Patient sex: F
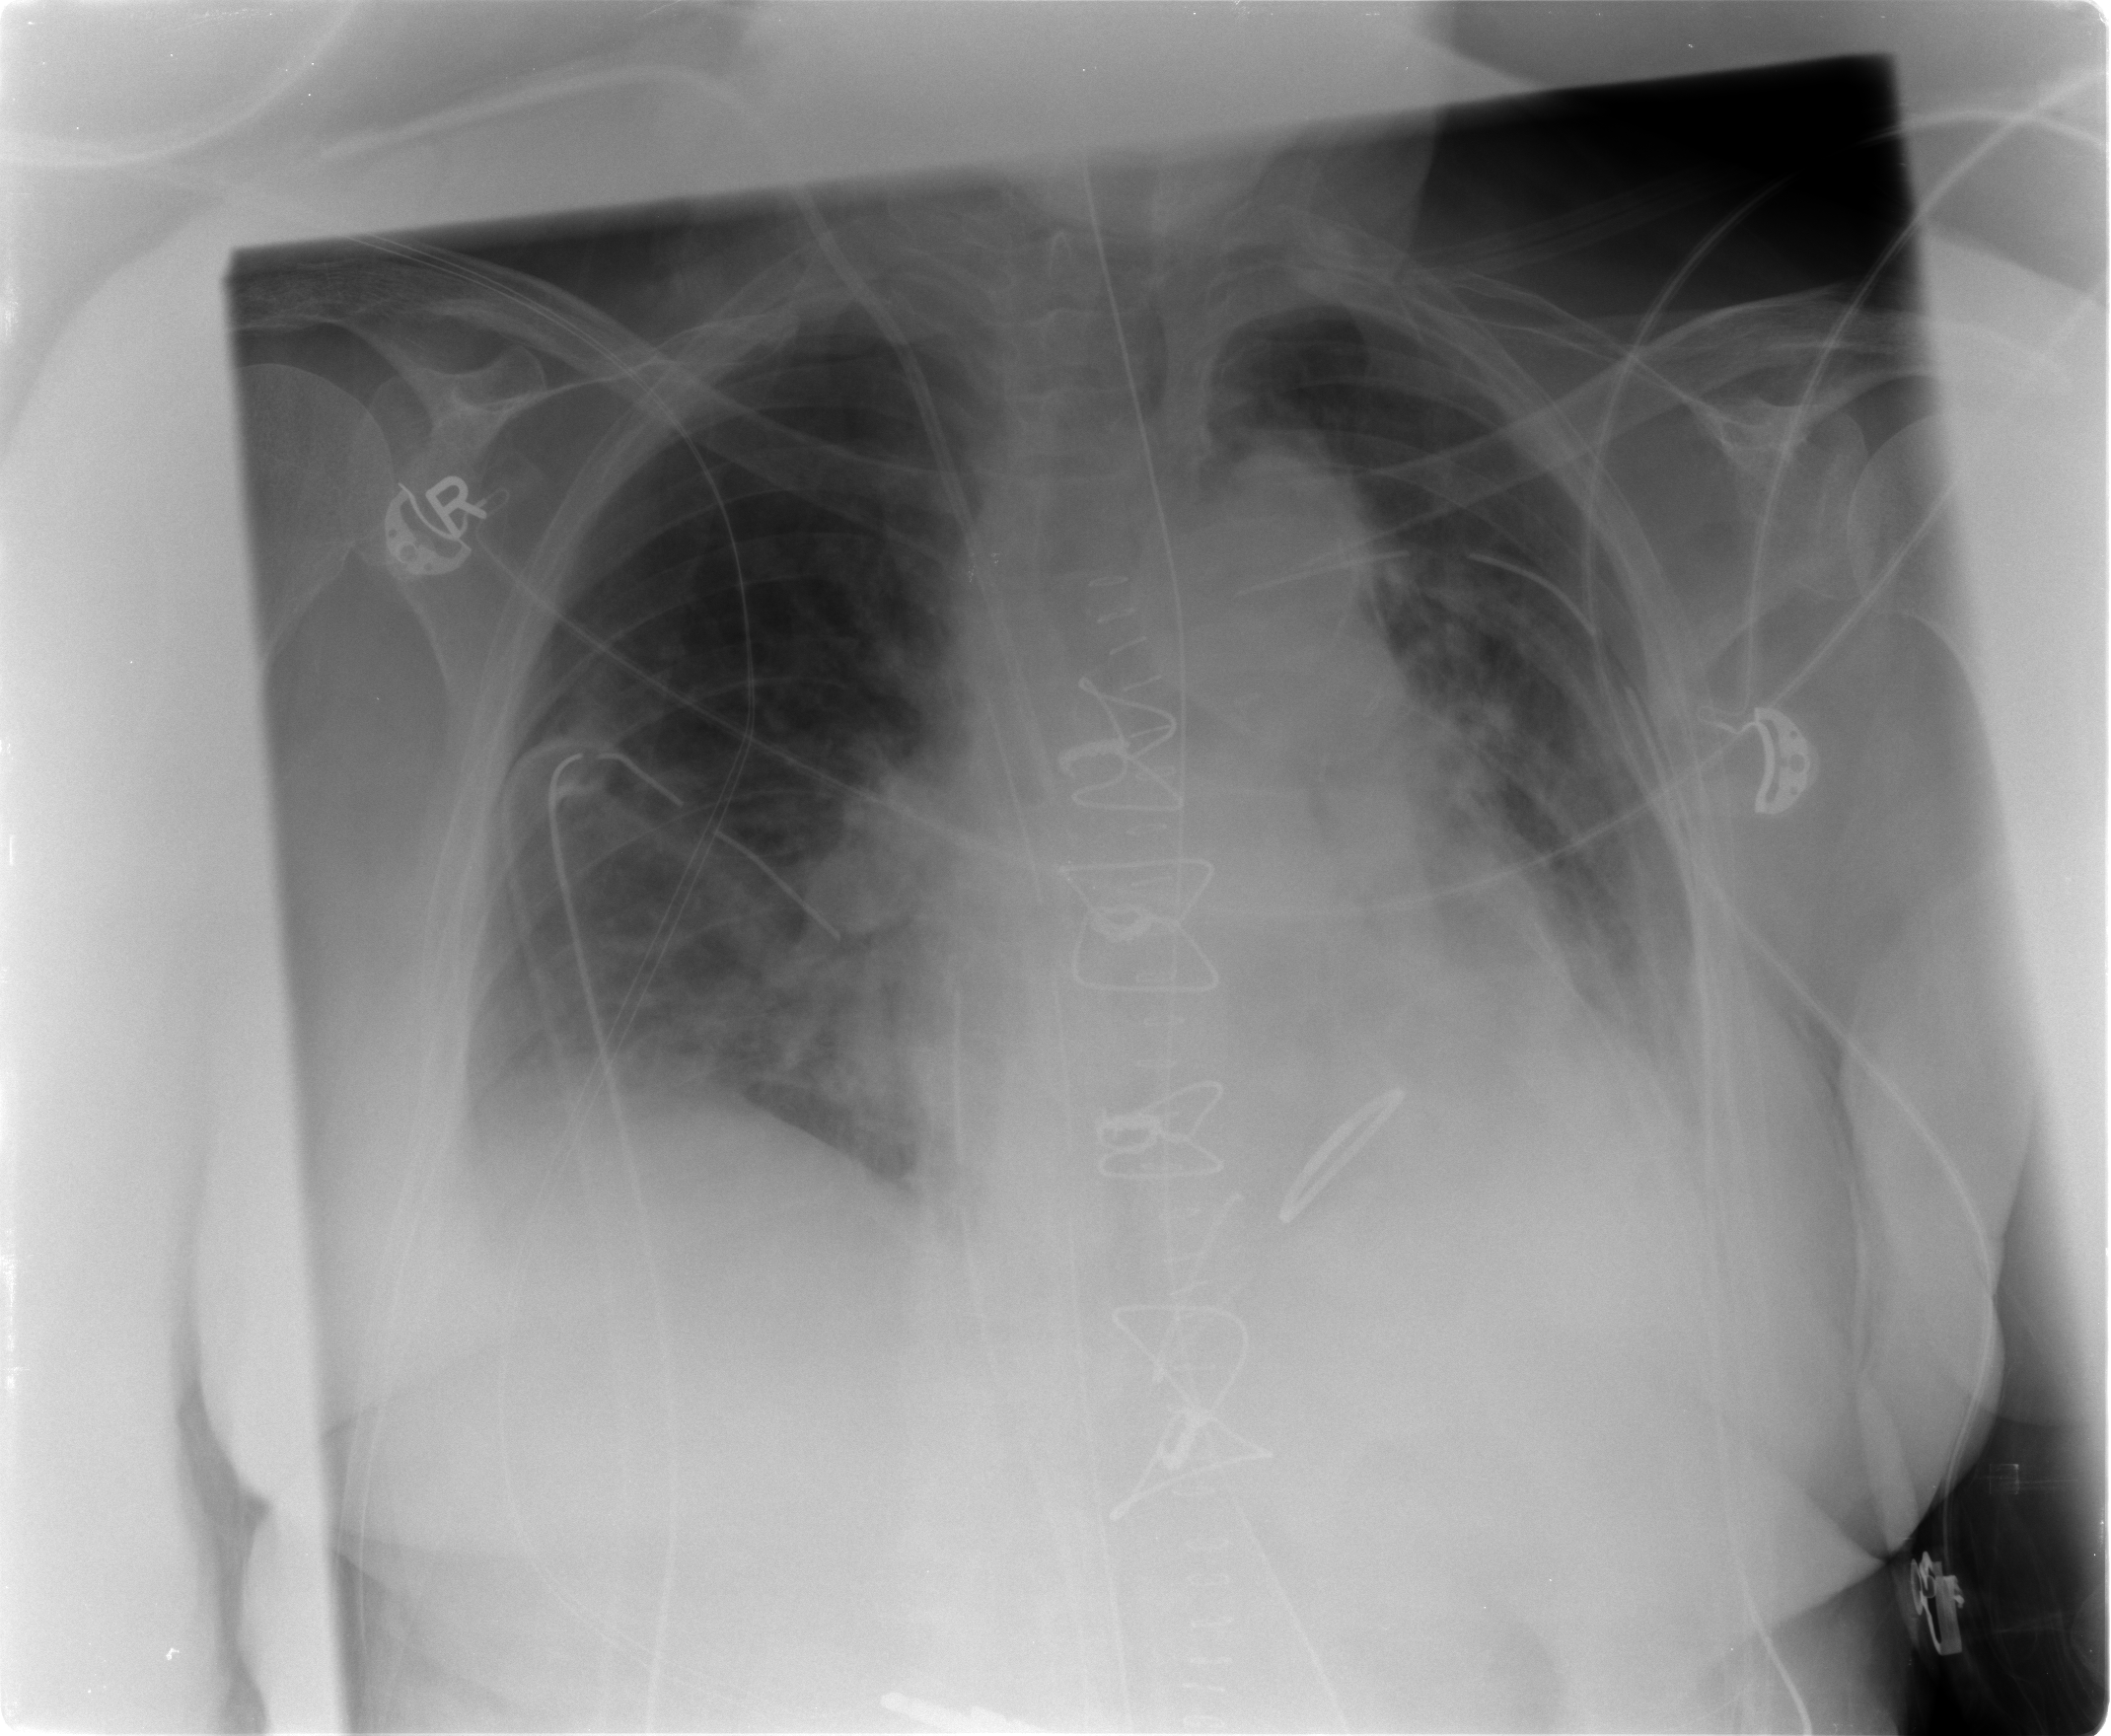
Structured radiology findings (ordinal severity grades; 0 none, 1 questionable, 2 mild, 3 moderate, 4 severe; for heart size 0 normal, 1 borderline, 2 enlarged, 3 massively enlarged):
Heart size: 2
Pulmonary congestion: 2
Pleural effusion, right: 2
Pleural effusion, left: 2
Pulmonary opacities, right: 0
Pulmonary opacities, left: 0
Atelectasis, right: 2
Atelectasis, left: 2